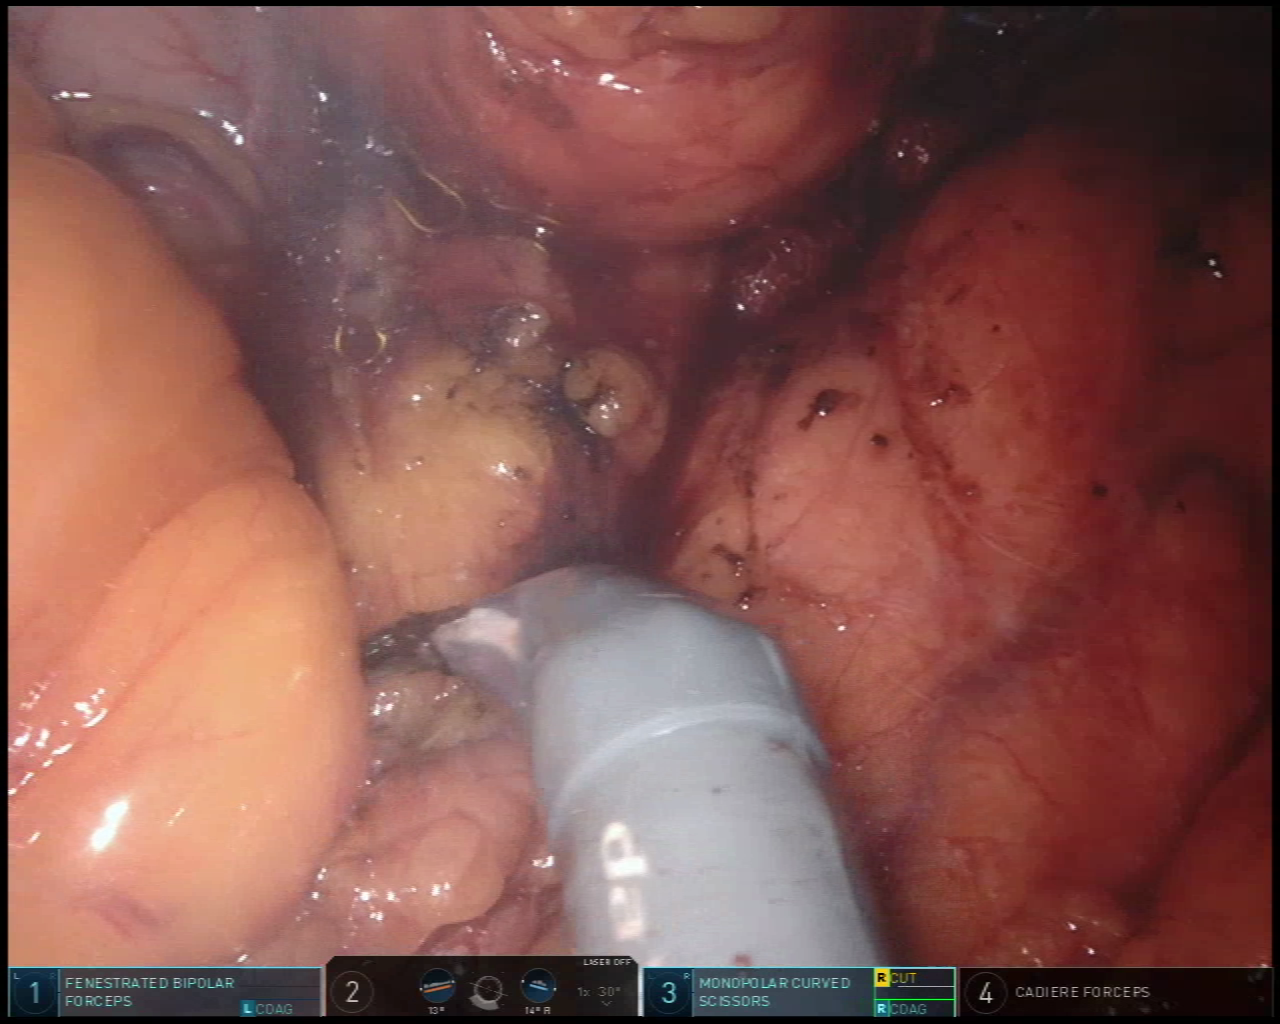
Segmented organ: stomach
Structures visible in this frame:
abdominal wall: no
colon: no
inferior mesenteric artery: no
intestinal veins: no
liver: no
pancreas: no
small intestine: no
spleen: no
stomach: yes
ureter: no
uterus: no
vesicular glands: no